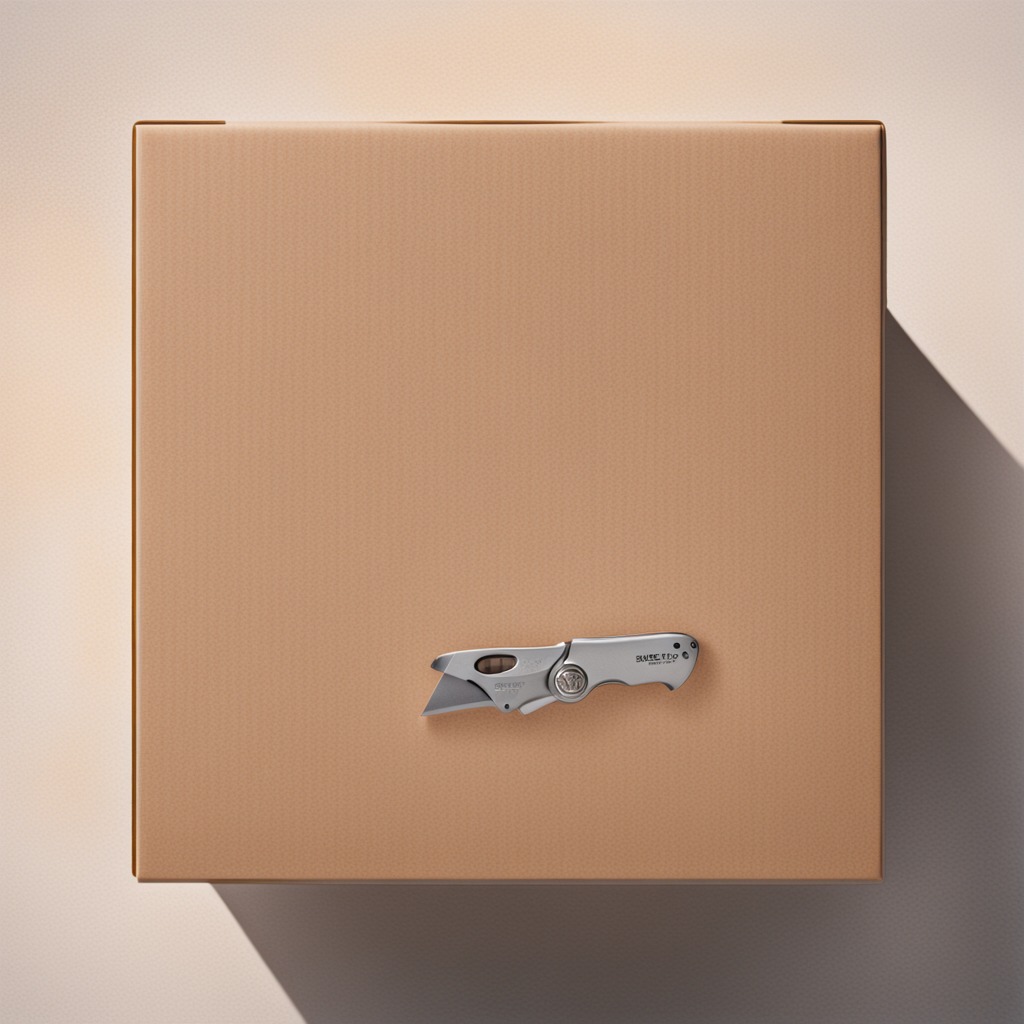
A utility knife is lying on the cardboard box surface.